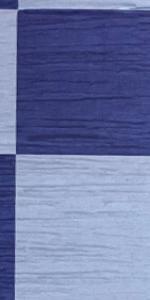
Label: Empty